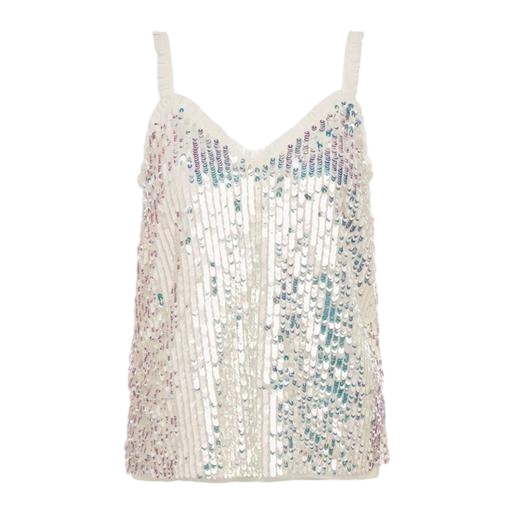
white nori sequined tank top, multicolor mesh sequin vest, multicolor shimmer cami top, white background